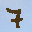
Label: 7